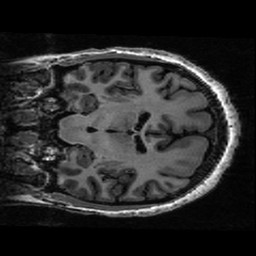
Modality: T1w
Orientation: coronal
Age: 21
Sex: female
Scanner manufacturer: ge
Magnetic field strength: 3 T
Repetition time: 0.01144 s
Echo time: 0.005012 s